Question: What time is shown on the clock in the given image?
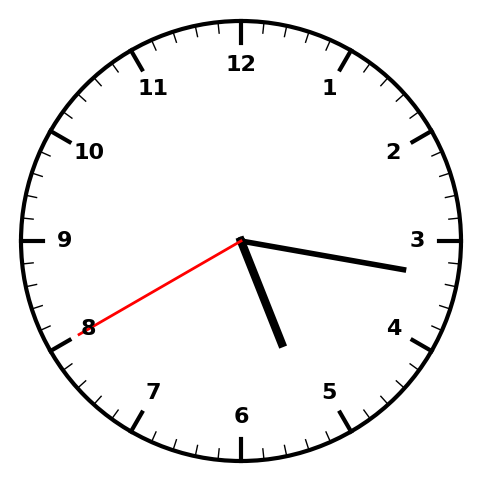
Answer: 05:16:40